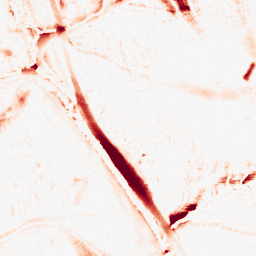
Category: morphological
Decomposition family: morphological_ellipse
Decomposition parameters: operation: opening
width: 20
height: 30
Upsampling method: quadratic
Upsampling parameters: scale: 8
Upsampling scale: 8